Question: I'd like to create a bar chart using factors and more than two variables! My data looks like this:
'''
Var1 Var2 ... VarN Factor1 Factor2
Obs1 1-5 1-5 ... 1-5
Obs2 1-5 1-5 ... ...
Obs3 ... ... ... ...
'''
Each datapoint is a likert item ranging from 1-5
Plotting total sums using a dichotomized version (every item above 4 is a one, else 0)
I converted the data using this
'''
MyDataFrame = dichotomize(MyDataFrame,>=4)
p <- colSums(MyDataFrame)
p <- data.frame(names(p),p)
names(p) <- c("var","value")
ggplot(p,aes(var,value)) + geom_bar() + coord_flip()
'''

Doing this i loose the information provided by factor1 etc, i'd like to use stacking in order to visualize from which group of people the rating came
Is there a elegant solution to this problem? I read about using reshape to melt the data and then applying ggplot?
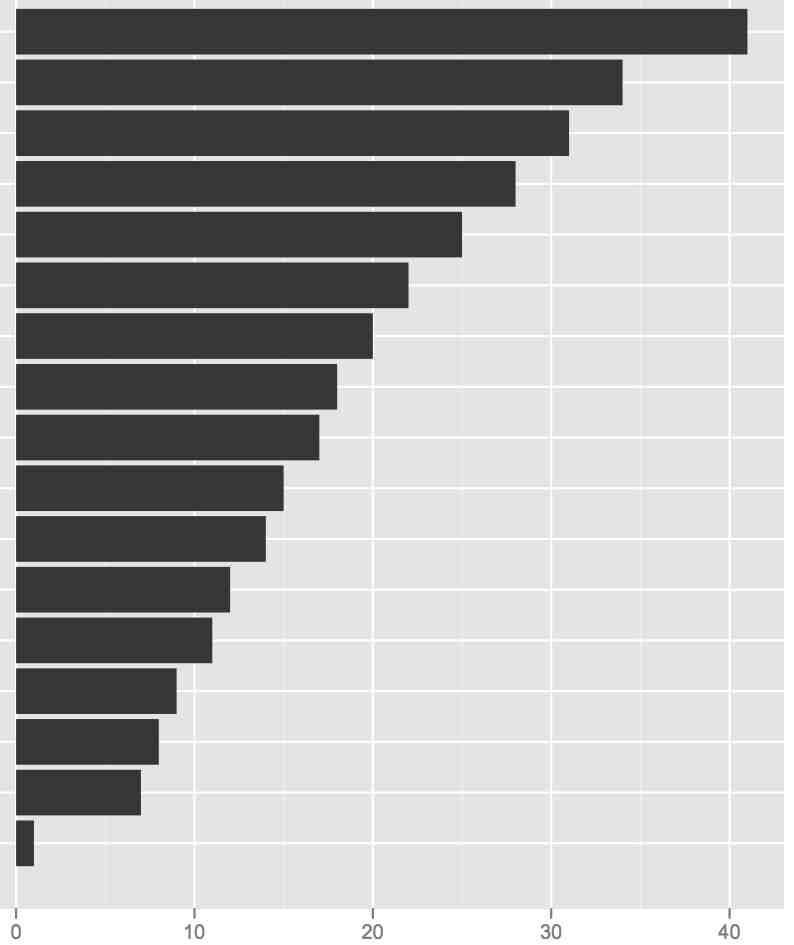
Answer: I would suggest the following: use one of your factor for stacking, the other one for faceting. You can remove 'position="fill"' to 'geom_bar()' to use counts instead of standardized values.
'''
my.df <- data.frame(replicate(10, sample(1:5, 100, rep=TRUE)),
F1=gl(4, 5, 100, labels=letters[1:4]),
F2=gl(2, 50, labels=c("+","-")))
my.df[,1:10] <- apply(my.df[,1:10], 2, function(x) ifelse(x>4, 1, 0))
library(reshape2)
my.df.melt <- melt(my.df)
library(plyr)
res <- ddply(my.df.melt, c("F1","F2","variable"), summarize, sum=sum(value))
library(ggplot2)
ggplot(res, aes(y=sum, x=variable, fill=F1)) +
geom_bar(stat="identity", position="fill") +
coord_flip() +
facet_grid(. ~ F2) +
ylab("Percent") + xlab("Item")
'''

In the above picture, I displayed observed frequencies of '1' (value above 4 on the Likert scale) for each combination of F1 (four levels) and F2 (two levels), where there are either 10 or 15 observations:
'''
> xtabs(~ F1 + F2, data=my.df)
F2
F1 + -
a 15 10
b 15 10
c 10 15
d 10 15
'''
I then computed conditional item sum scores with 'ddply', using a 'melted' version of the original data.frame. I believe the remaining graphical commands are highly configurable, depending on what kind of information you want to display.
'ddply''with(my.df.melt, aggregate(value, list(F1=F1, F2=F2, variable=variable), sum))'